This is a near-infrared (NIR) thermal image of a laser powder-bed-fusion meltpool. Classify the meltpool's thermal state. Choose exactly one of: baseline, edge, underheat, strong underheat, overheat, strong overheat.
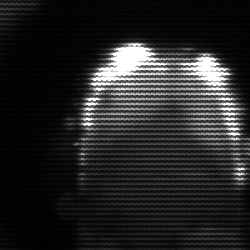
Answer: baseline